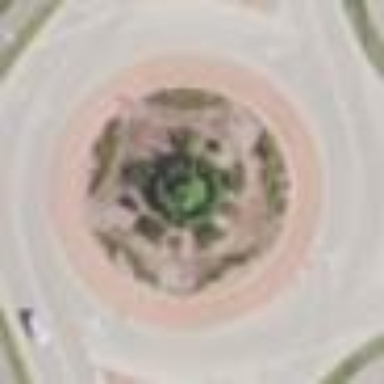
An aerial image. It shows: Paved tertiary road leading to roundabout.